Interaction volume radius: 10 \u00c5
Interaction volume height: 15 \u00c5
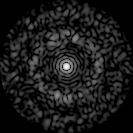
Disorder parameter: 0.8035